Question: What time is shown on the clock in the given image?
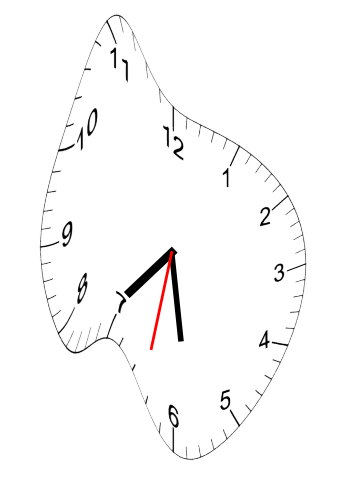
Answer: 07:28:32